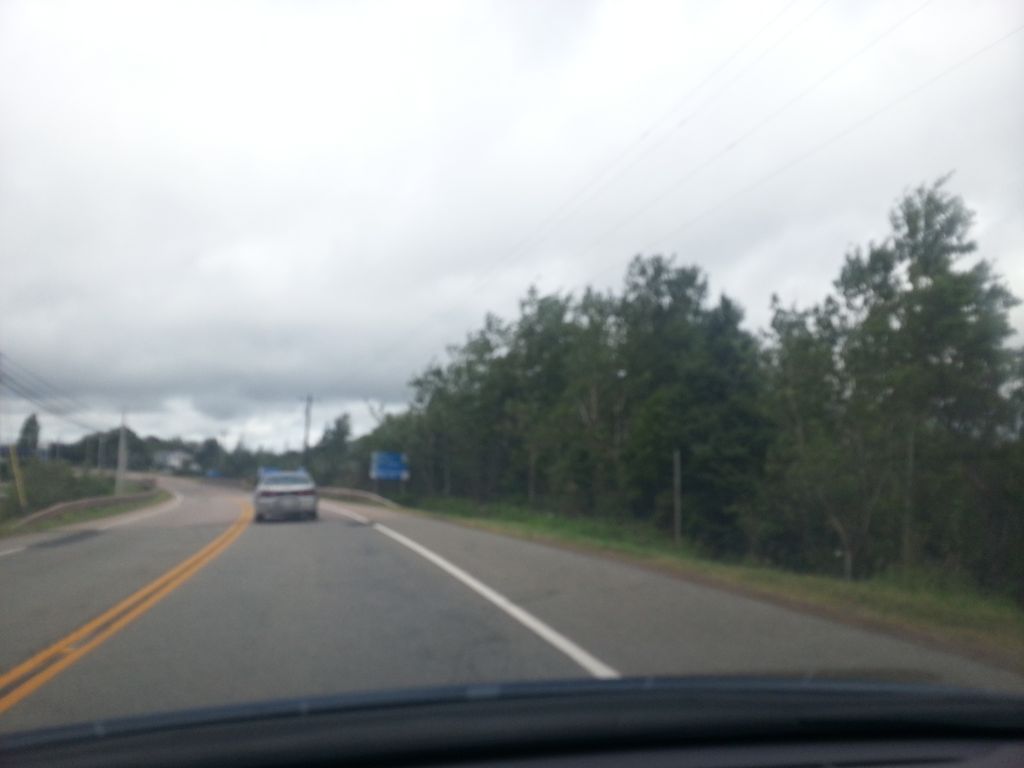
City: charlottetown